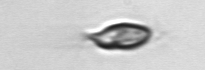
Label: Chrysochromulina